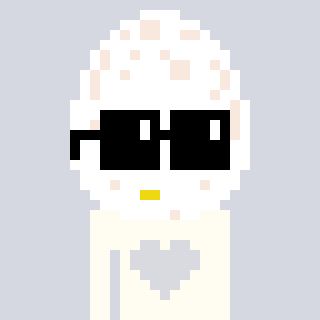
a pixel art character with square black sunglasses, a egg-shaped head and a grayscale-colored body on a cool background